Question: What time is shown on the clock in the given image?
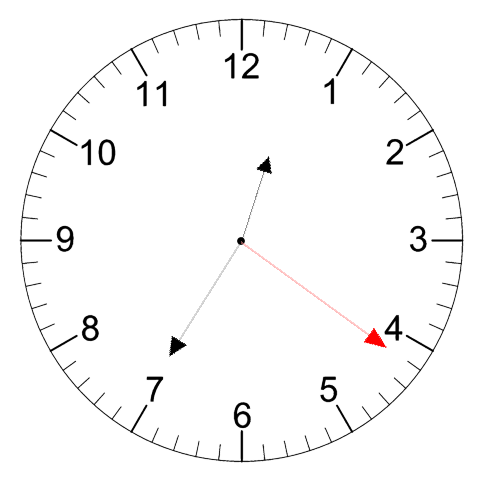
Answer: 12:35:21